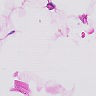
Metastatic tissue present: no